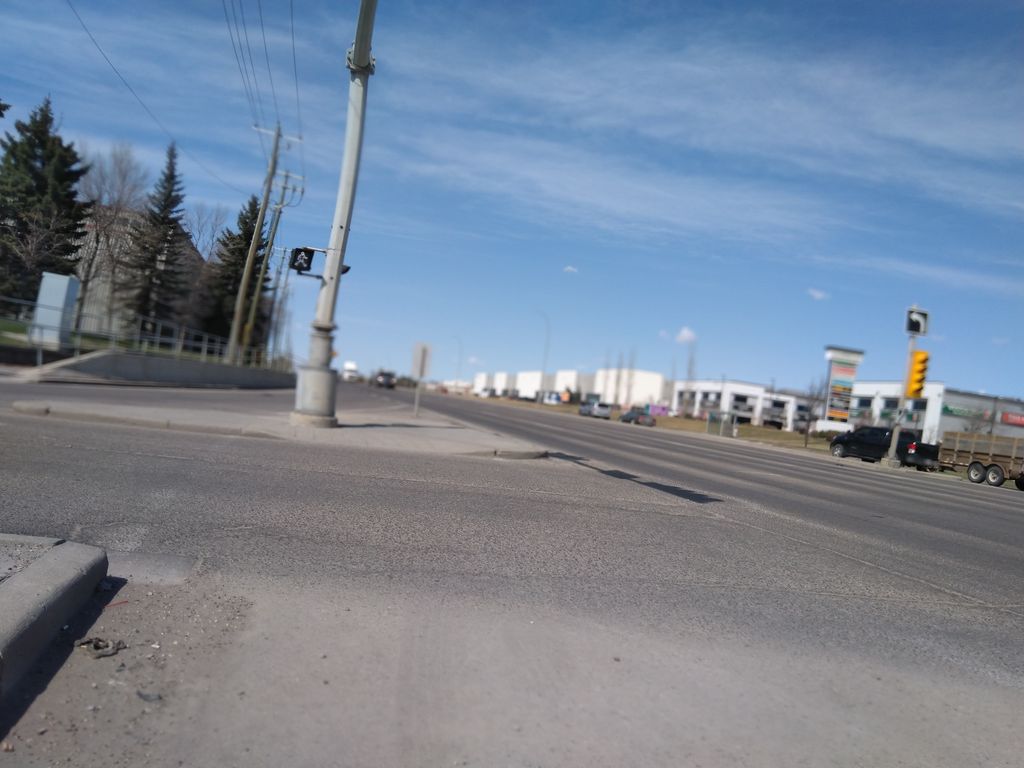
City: calgary